Field crop: tomato
Growth stage: 2
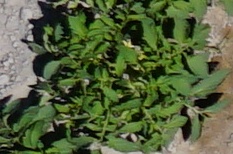
Species: tomato